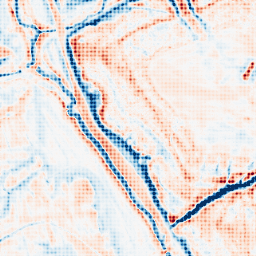
Category: edge_preserving
Decomposition family: bilateral
Decomposition parameters: d: 21
sigma_color: 50
sigma_space: 25
Upsampling method: sinc_blackman
Upsampling parameters: scale: 4
kernel_size: 4
Upsampling scale: 4